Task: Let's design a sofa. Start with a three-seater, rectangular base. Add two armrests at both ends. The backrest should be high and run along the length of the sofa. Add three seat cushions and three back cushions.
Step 253:
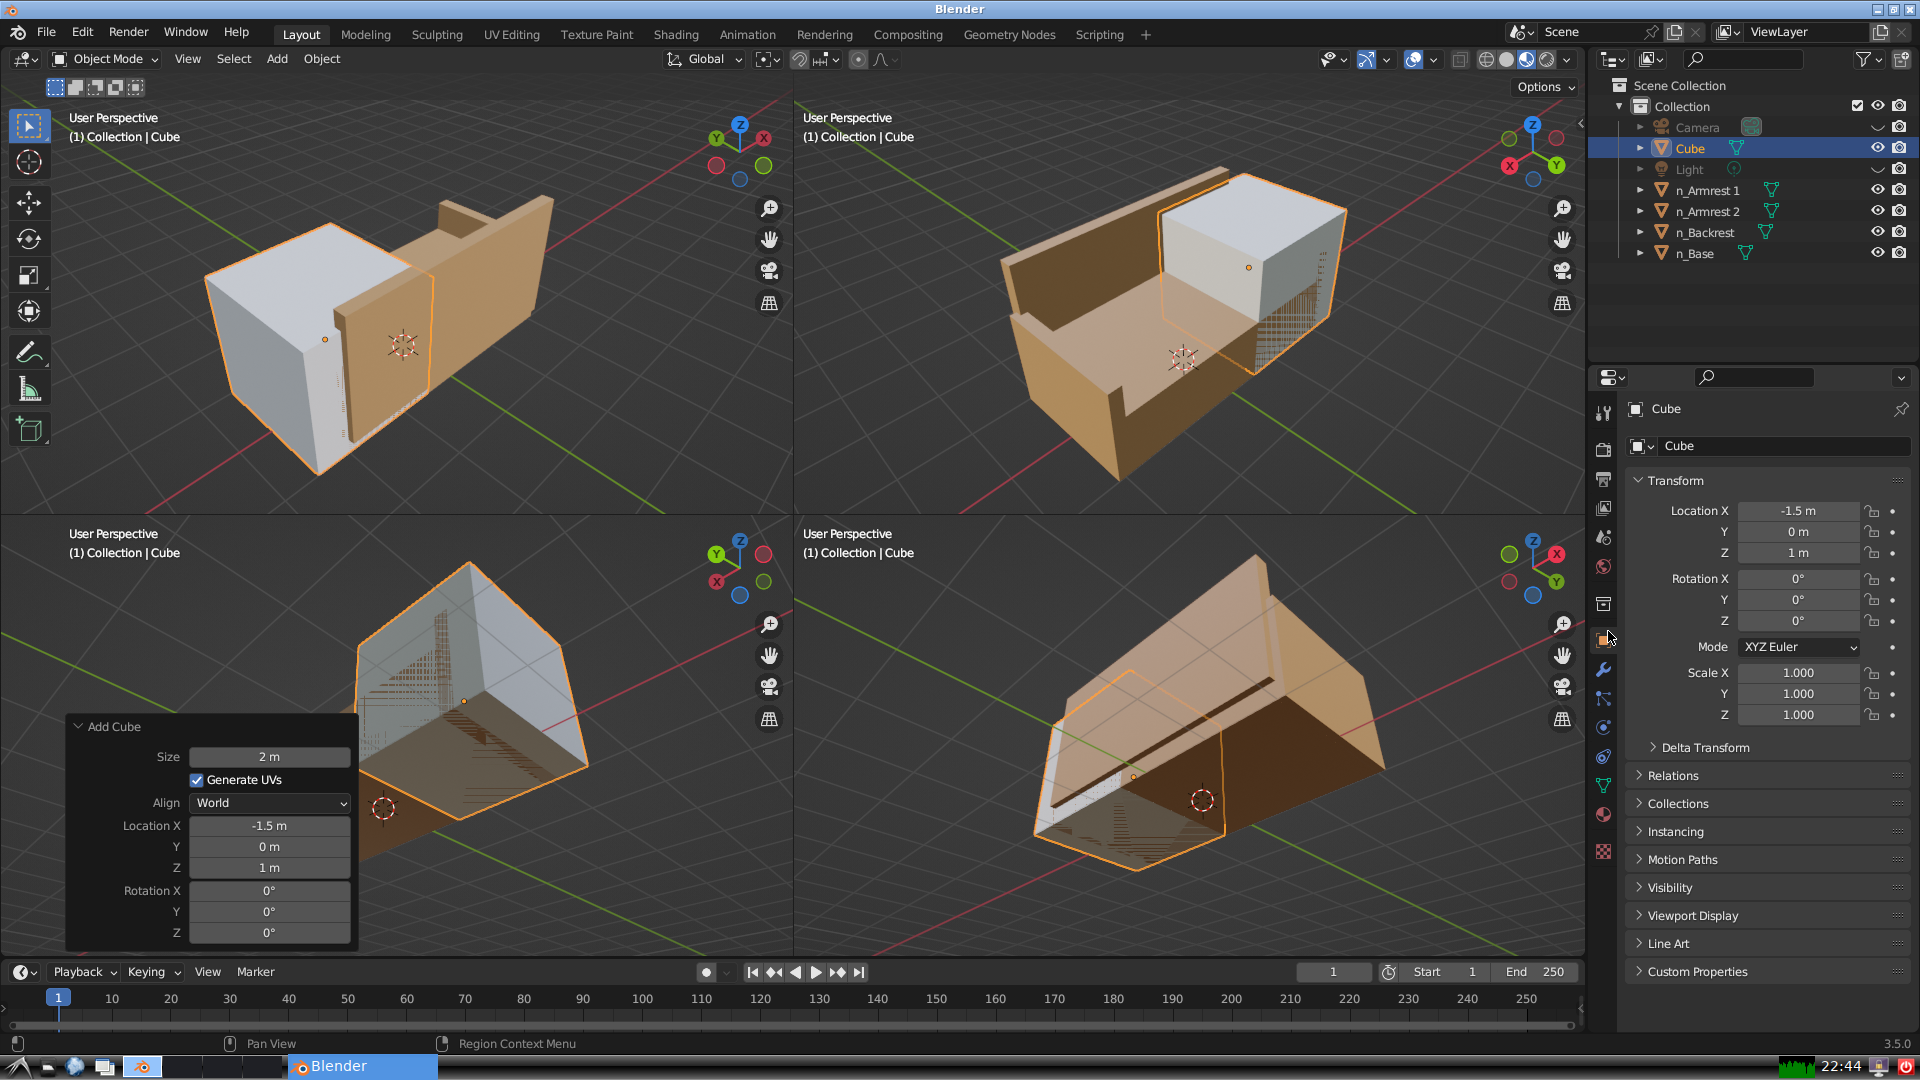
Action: {"mouse_move": [1732, 445]}